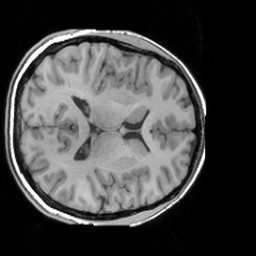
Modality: T1w
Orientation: axial
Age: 28
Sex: female
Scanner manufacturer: siemens
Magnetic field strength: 3 T
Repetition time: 1.63 s
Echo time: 0.00311 s